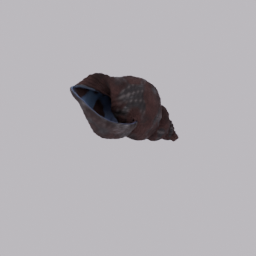
Label: animals